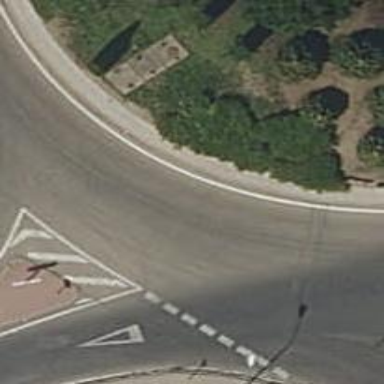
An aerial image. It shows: Unclassified road with asphalt surface leading to roundabout.